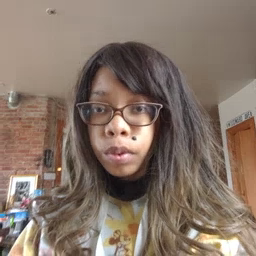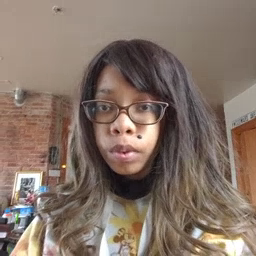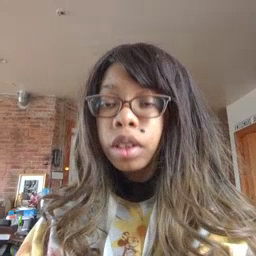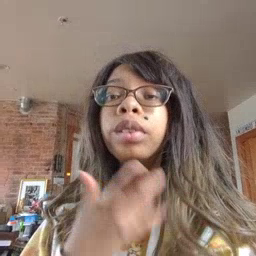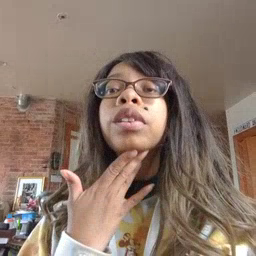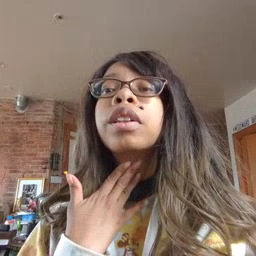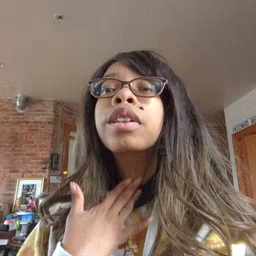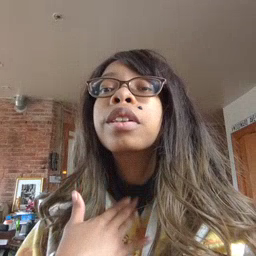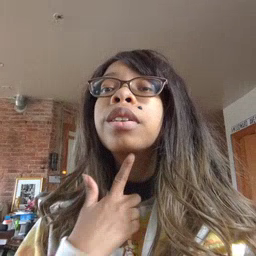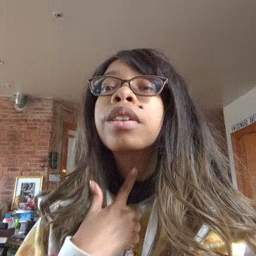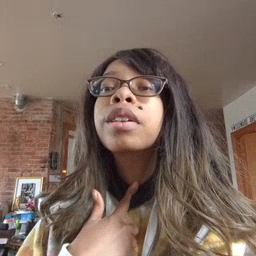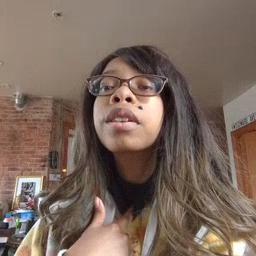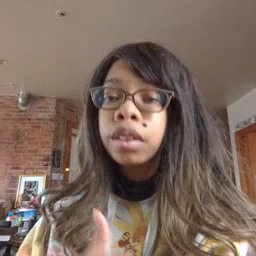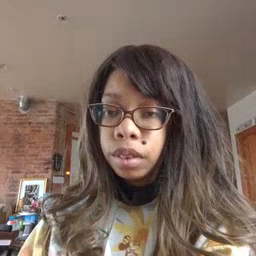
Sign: thirsty